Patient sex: M
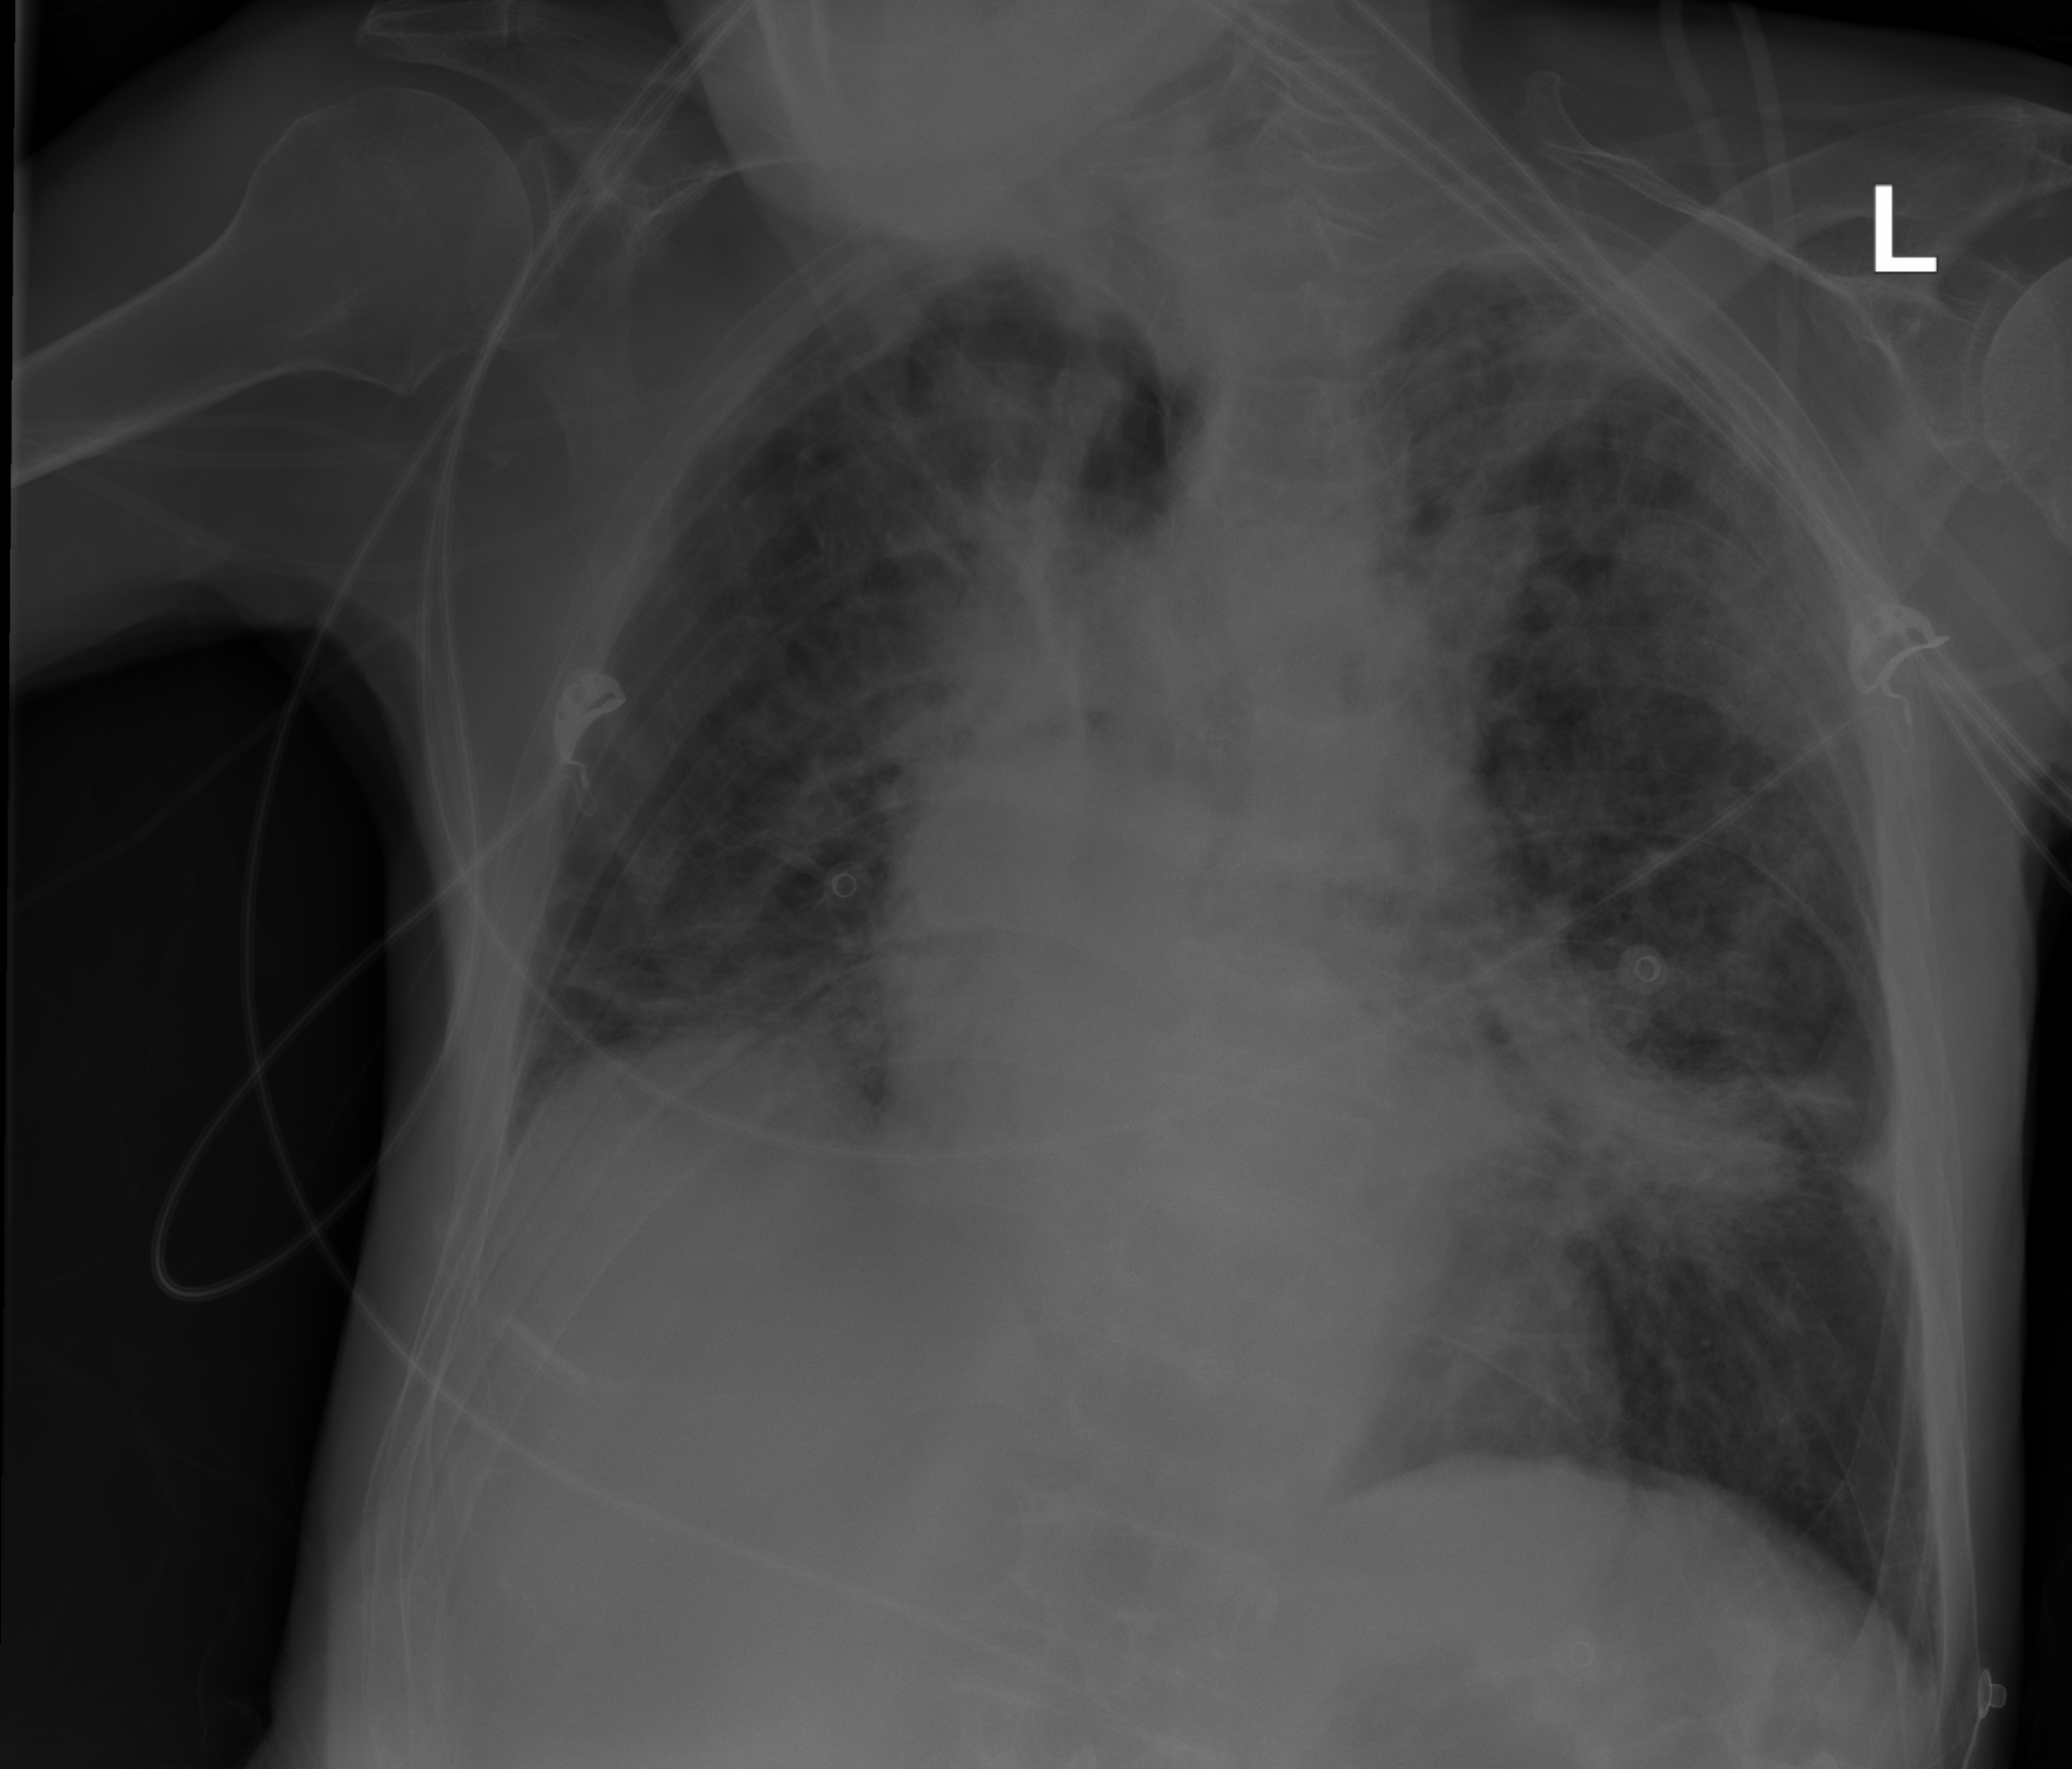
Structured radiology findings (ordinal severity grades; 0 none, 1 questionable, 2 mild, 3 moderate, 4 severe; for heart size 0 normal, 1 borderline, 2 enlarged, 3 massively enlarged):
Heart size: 0
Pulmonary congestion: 2
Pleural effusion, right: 0
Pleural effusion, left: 0
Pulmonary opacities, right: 2
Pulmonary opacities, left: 3
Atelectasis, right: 2
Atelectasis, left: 2